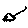
Label: car